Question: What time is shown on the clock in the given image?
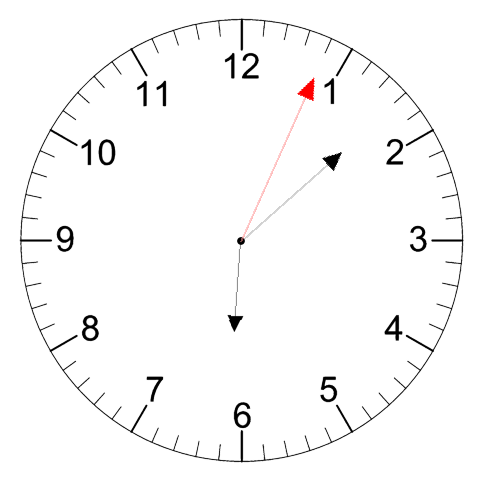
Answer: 06:08:04